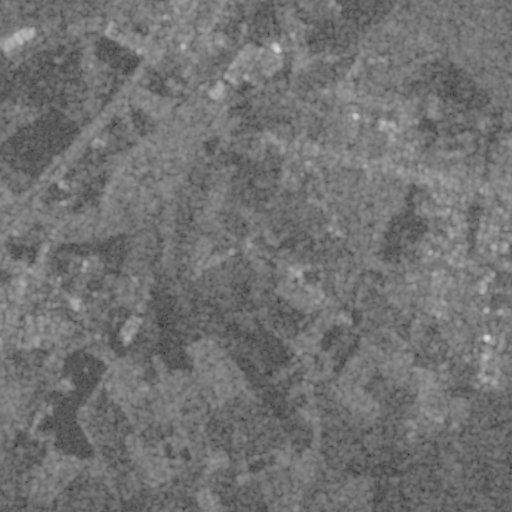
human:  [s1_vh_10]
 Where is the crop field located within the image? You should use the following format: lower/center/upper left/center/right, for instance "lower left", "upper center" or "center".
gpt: The crop field is located in the lower left of the image.
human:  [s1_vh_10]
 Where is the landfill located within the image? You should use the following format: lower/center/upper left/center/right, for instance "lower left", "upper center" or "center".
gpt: The landfill is located in the lower left of the image.
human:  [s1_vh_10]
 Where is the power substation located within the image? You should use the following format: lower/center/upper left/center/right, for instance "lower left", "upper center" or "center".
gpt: The power substation is located in the center of the image.
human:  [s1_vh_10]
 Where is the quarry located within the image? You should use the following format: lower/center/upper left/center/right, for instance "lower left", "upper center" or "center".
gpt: The quarry is located in the lower left of the image.
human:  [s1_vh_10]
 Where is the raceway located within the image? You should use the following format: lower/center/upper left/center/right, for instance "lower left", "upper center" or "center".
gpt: The raceway is located in the lower left of the image.
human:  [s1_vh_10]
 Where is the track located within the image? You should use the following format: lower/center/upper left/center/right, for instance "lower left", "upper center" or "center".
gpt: The track is located in the lower left of the image.
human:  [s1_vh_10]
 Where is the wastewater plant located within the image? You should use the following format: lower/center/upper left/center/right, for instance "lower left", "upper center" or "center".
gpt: The wastewater plant is located in the upper right of the image.
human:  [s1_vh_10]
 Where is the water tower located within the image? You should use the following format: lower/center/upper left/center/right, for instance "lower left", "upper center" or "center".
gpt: The water tower is located in the center left of the image.
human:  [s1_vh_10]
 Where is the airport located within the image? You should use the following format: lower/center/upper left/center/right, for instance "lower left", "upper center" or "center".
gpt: There is no airport in the image.

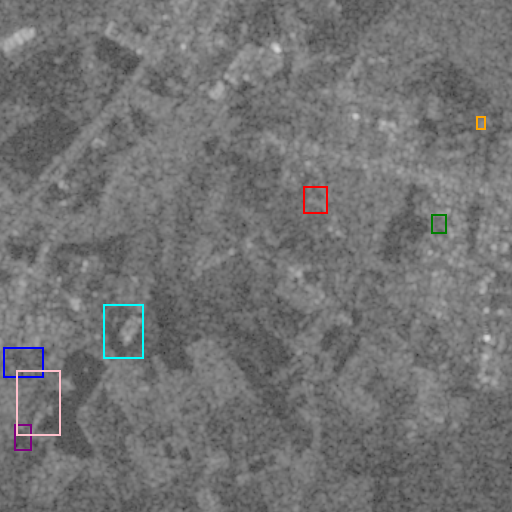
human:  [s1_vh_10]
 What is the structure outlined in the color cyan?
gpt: The structure outlined in cyan is a landfill.
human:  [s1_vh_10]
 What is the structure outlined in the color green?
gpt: The structure outlined in green is a park.
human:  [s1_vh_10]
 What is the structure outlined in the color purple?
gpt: The structure outlined in purple is a parking lot.
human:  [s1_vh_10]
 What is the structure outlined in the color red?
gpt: The structure outlined in red is a power substation.
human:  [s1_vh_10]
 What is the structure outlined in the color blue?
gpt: The structure outlined in blue is a quarry.
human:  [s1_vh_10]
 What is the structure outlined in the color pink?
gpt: The structure outlined in pink is a track.
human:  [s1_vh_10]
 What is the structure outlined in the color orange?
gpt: The structure outlined in orange is a wastewater plant.
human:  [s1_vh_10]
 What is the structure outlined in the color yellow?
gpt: There is no yellow outline.